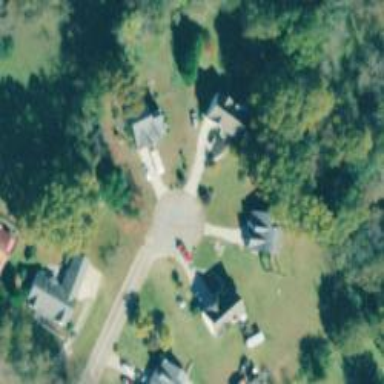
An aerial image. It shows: Asphalt road in residential area.